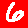
Digit: 6